高一 · 立体几何学
如图所示, 在三棱台 $A^{\prime} B^{\prime} C^{\prime}-A B C$ 中, 截去三棱雉 $A^{\prime}-A B C$, 则剩余部分是 $(\quad)$

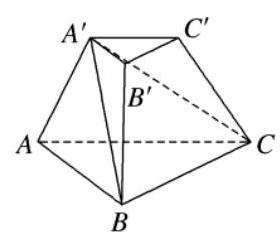
A. 三棱雉
B. 四棱雉
C. 三棱柱
D. 三棱台
答案: B
解析: 由题图知剩余的部分是四棱锥 $A^{\prime}-B C C^{\prime} B^{\prime}$.